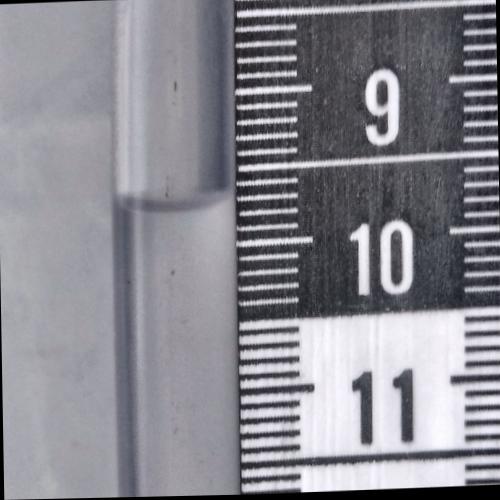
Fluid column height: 9.7 cm